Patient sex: M
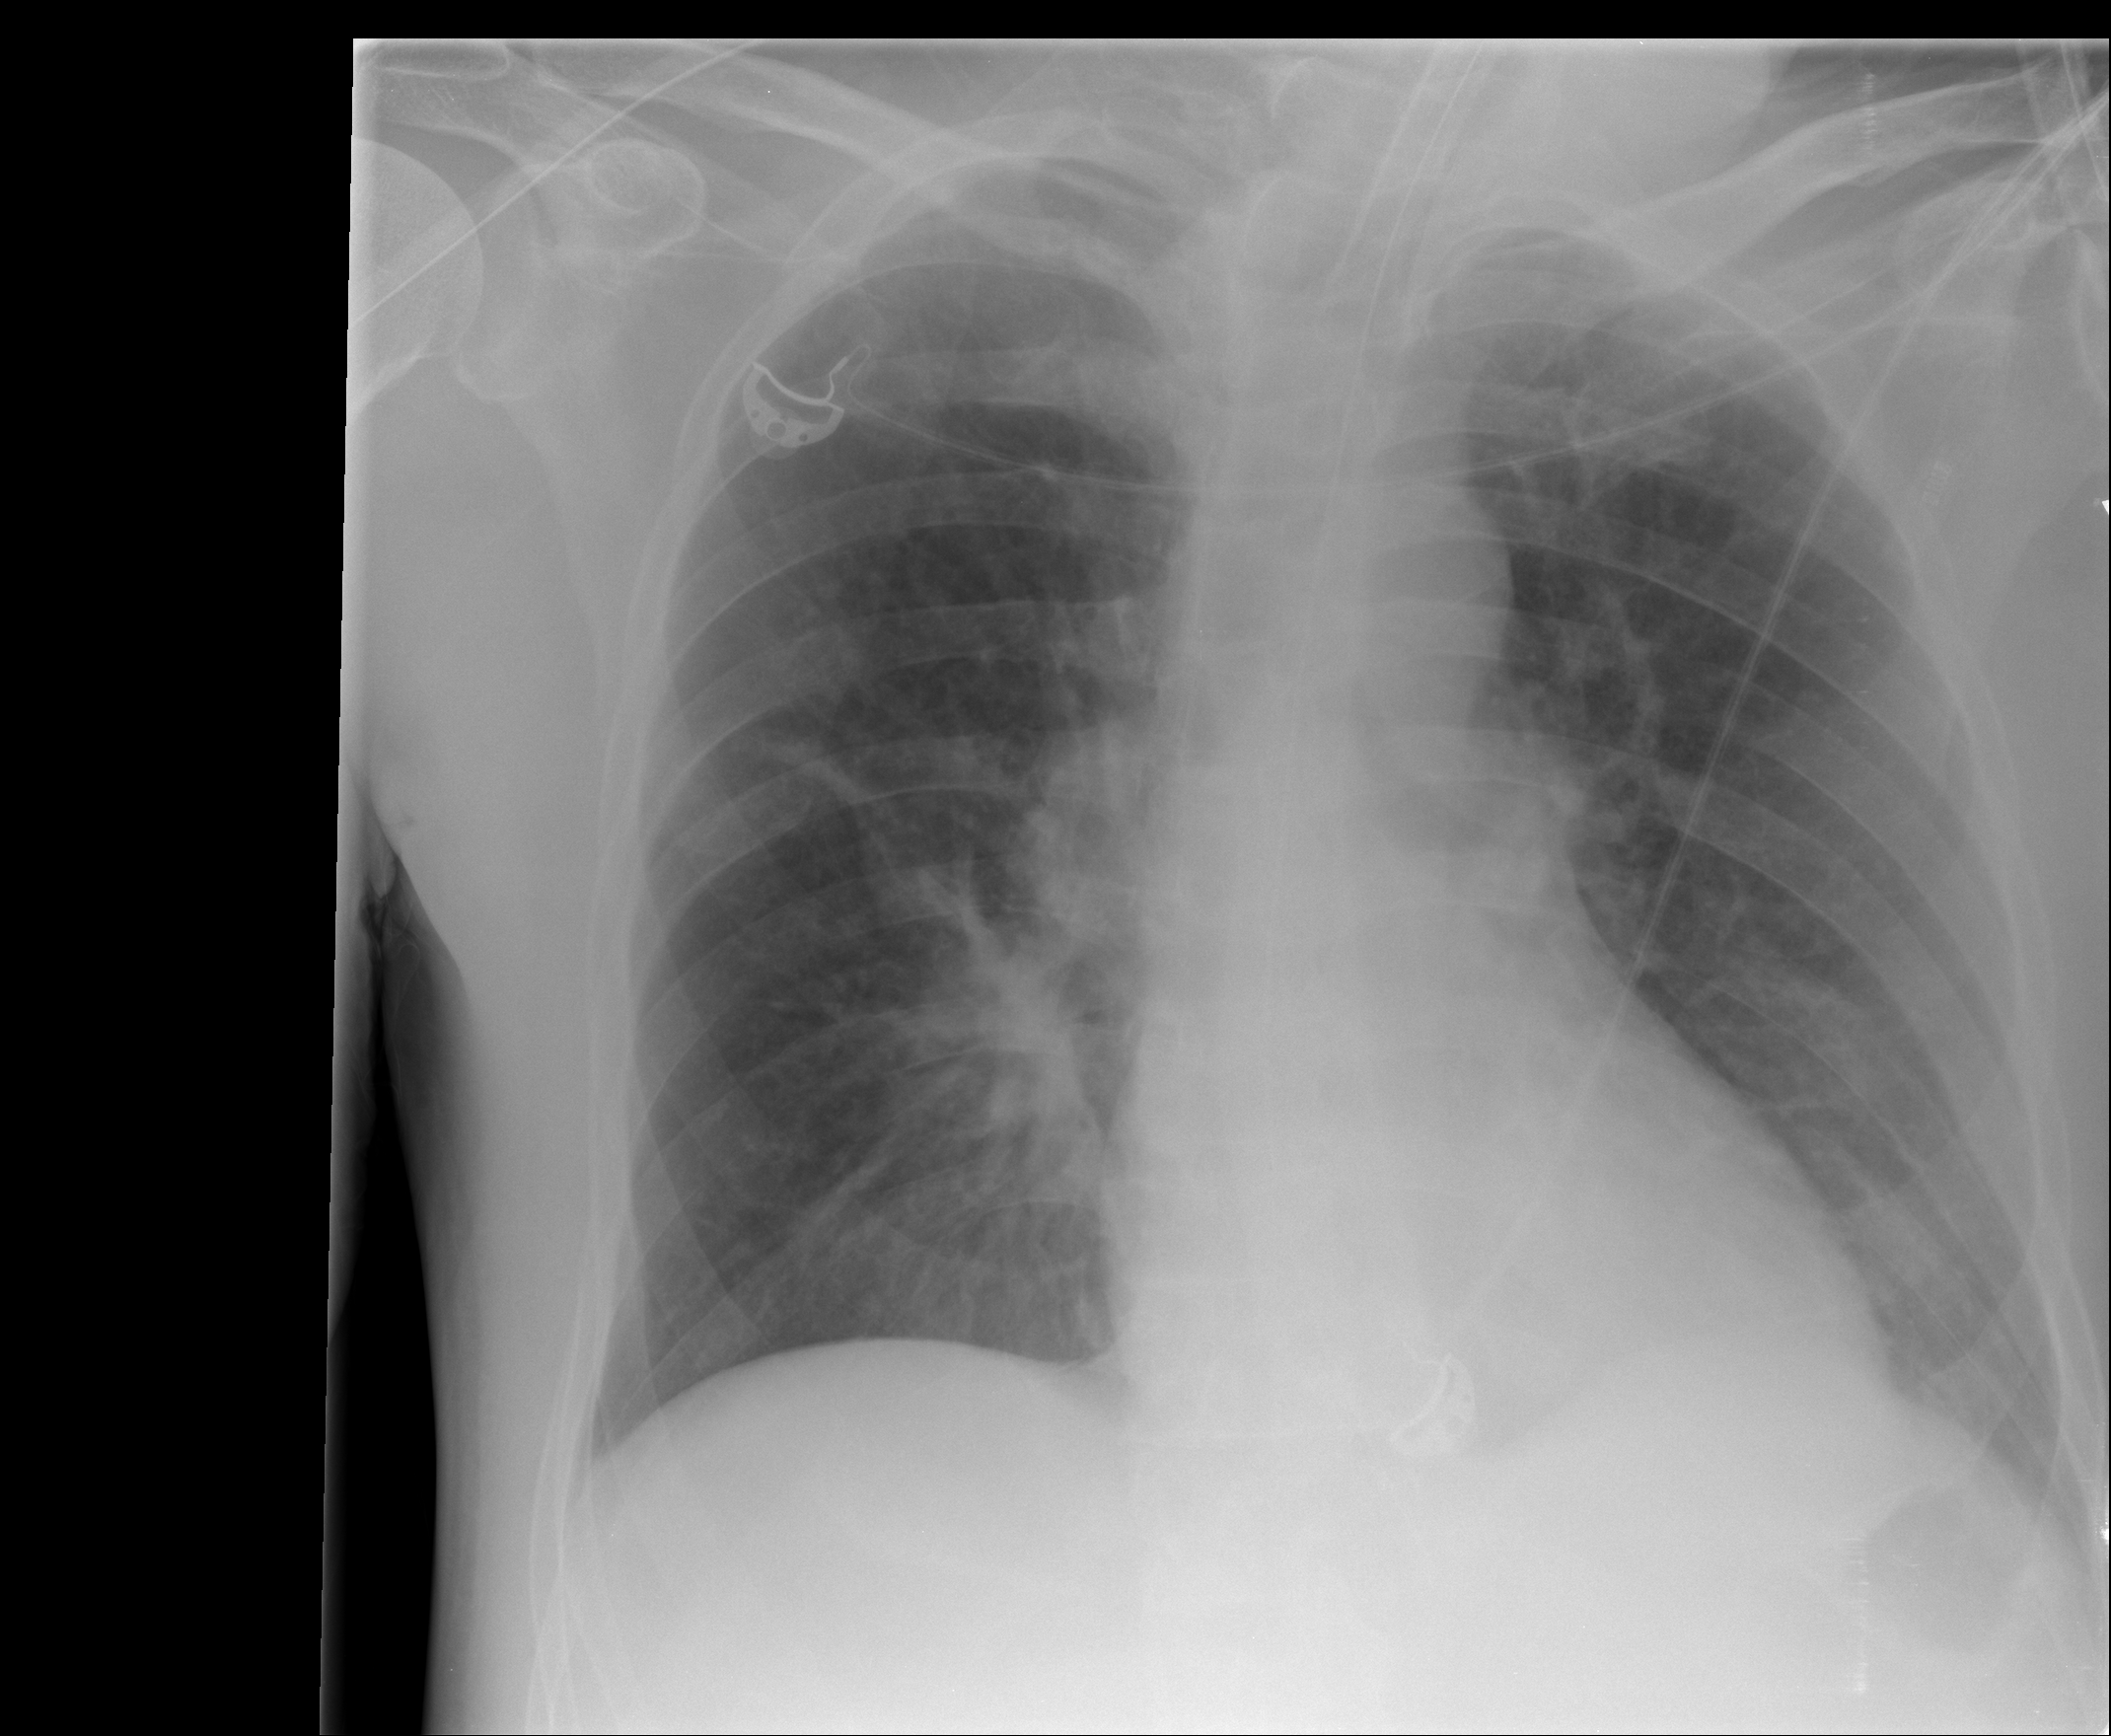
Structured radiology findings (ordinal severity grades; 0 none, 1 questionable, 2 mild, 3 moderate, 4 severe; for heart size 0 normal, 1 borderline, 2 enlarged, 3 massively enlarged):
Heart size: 1
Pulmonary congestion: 2
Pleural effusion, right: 0
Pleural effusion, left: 1
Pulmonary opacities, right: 2
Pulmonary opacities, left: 0
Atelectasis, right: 2
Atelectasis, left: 0